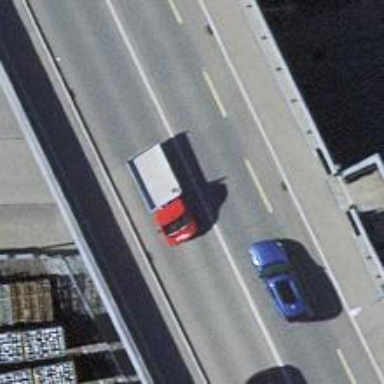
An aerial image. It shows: Primary highway bridge with asphalt surface. There is track for cyclists on the left side.